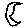
Label: moon